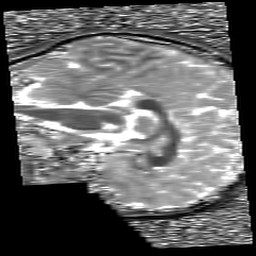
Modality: T1map
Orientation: sagittal
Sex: female
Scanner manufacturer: siemens
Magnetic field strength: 3 T
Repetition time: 5 s
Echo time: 0.00368 s